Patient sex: M
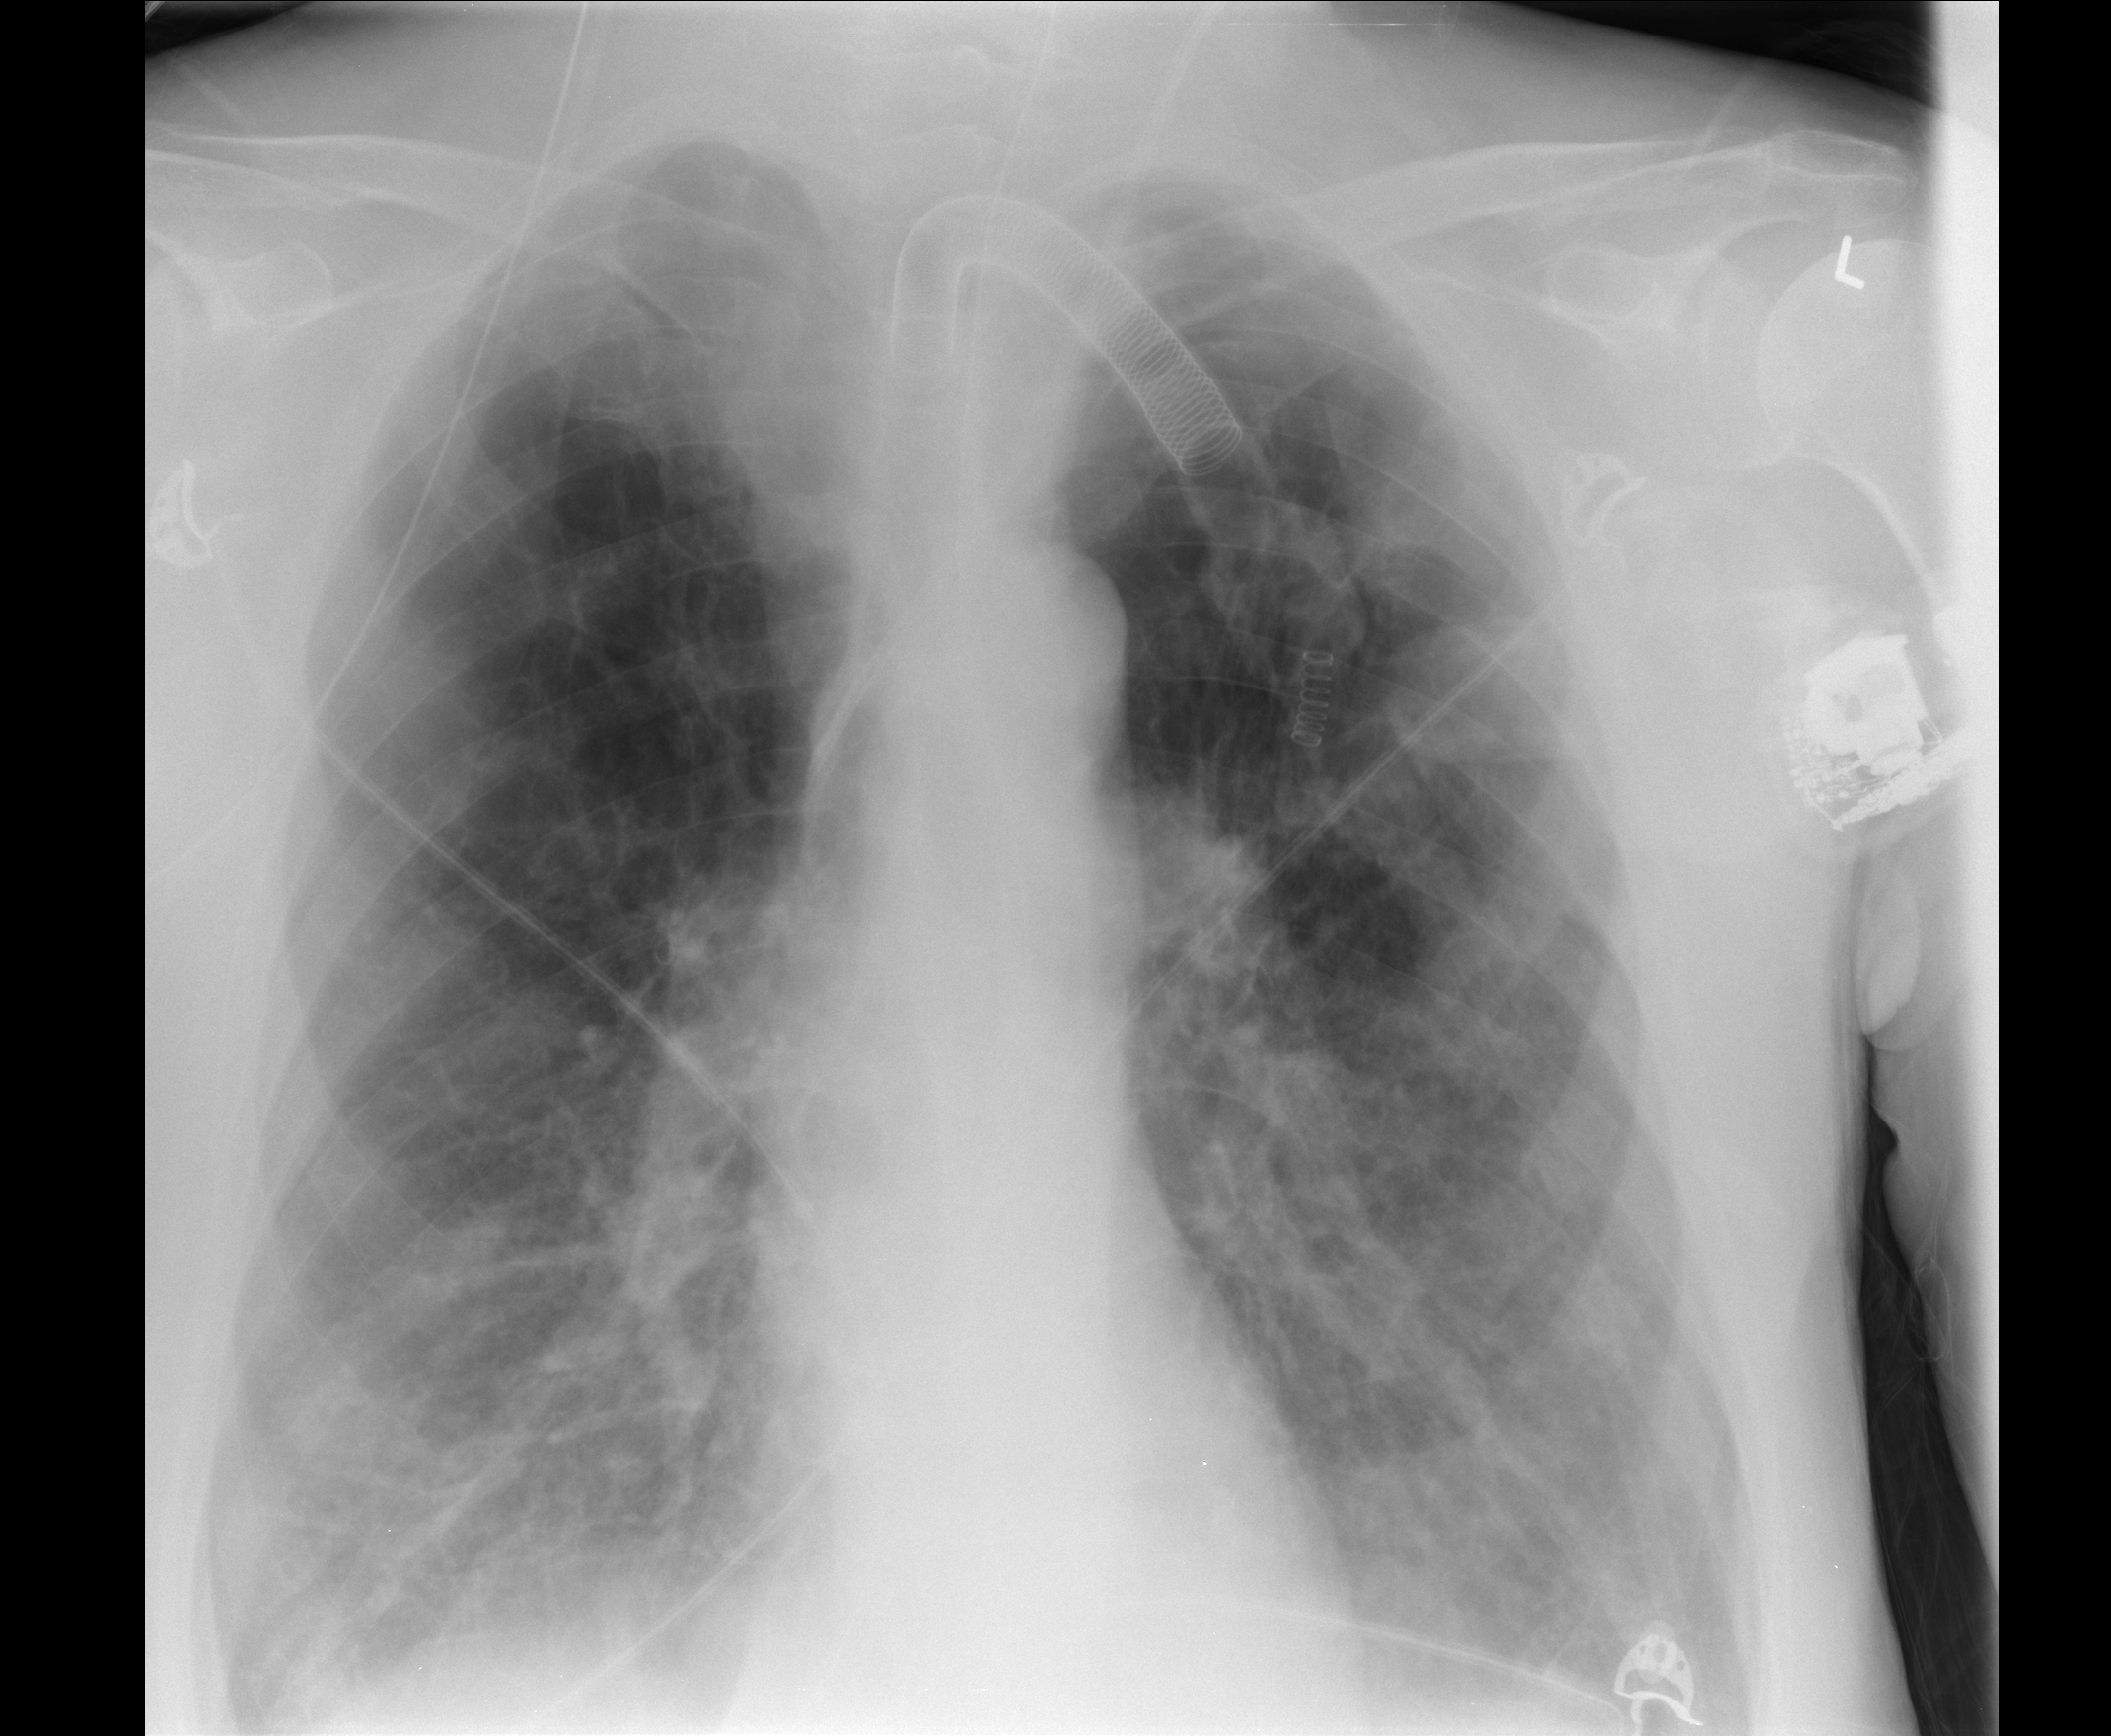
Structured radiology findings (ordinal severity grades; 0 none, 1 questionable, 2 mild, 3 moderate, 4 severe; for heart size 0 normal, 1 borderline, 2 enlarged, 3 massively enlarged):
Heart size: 0
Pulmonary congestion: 2
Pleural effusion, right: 0
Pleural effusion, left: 0
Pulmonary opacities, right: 2
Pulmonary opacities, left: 2
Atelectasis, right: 2
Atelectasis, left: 2